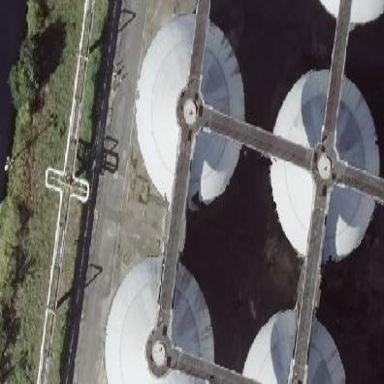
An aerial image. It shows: Storage tank building.